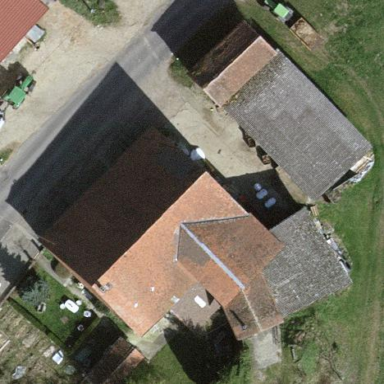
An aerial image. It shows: Farmyard area.